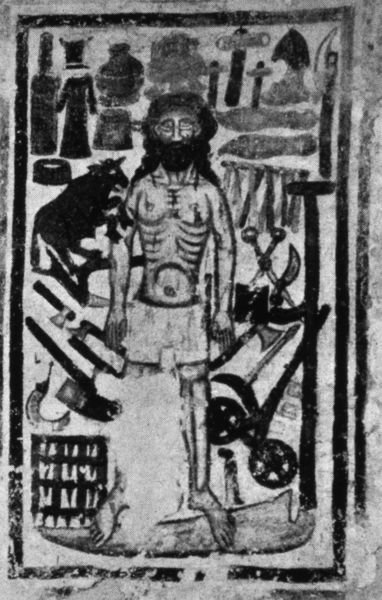
Titel: Feiertagschristus
Institution:  ehem. Klosterkirche St. Peter, Alvaschein zu Mistail, Graubünden, Schweiz
Schlagwörter: körper, mann, nackt, weiß, haar, hut, kleid, schwarz, tier, alt, bart, hose, kleidung, rahmen, stehen, vieh, räder, krug, topf, schuhe, stab, kuh, rind, rad, wagen, bauer, schere, lamm, torso, druck, schwarzweiss, sichel, helm, schuh, fragment, säge, werkzeug, krüge, christus, jesus, axt, antik, brustkorb, ochse, pflug, stier, nackter mann, sense, ägypten, haushalt, mager, werkzeuge, verblichen, geschunden, haushaltsgegenstände